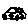
Label: car